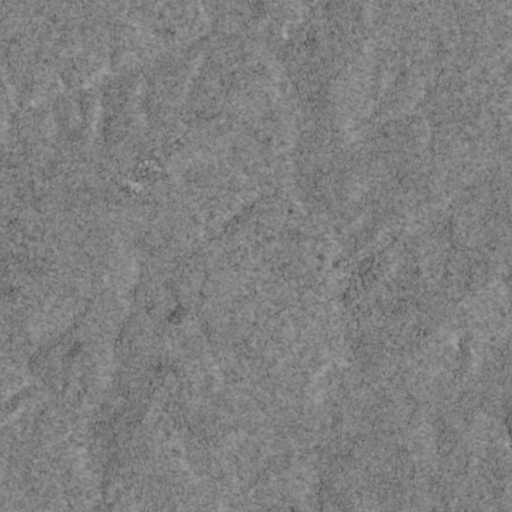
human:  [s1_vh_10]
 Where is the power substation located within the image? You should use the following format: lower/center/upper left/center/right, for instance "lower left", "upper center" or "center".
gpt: The power substation is located in the center left of the image.
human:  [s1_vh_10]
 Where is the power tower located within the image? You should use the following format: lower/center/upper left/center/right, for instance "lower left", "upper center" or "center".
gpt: The power tower is located in the upper center of the image.
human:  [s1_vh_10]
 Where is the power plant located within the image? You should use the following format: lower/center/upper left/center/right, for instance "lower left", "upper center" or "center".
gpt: There is no power plant in the image.

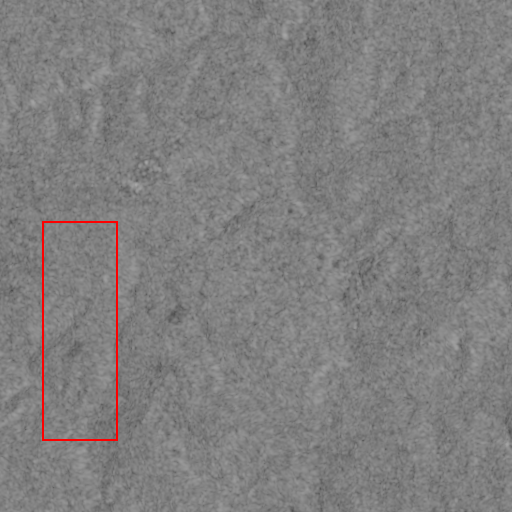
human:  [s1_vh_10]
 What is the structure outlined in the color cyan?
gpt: There is no cyan outline.
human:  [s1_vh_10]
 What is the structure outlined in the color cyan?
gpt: There is no structure outlined in cyan.